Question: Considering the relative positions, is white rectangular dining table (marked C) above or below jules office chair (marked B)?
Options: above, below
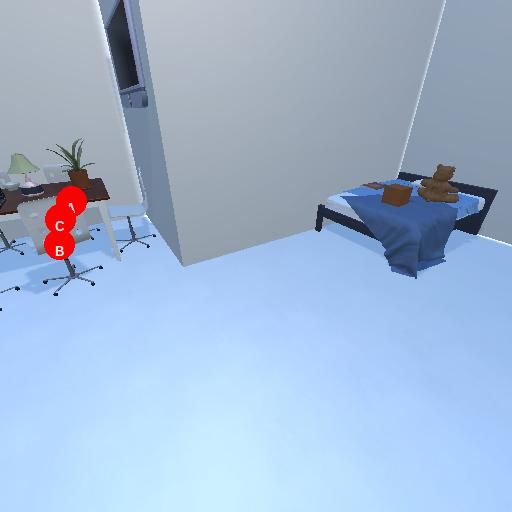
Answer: above